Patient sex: F
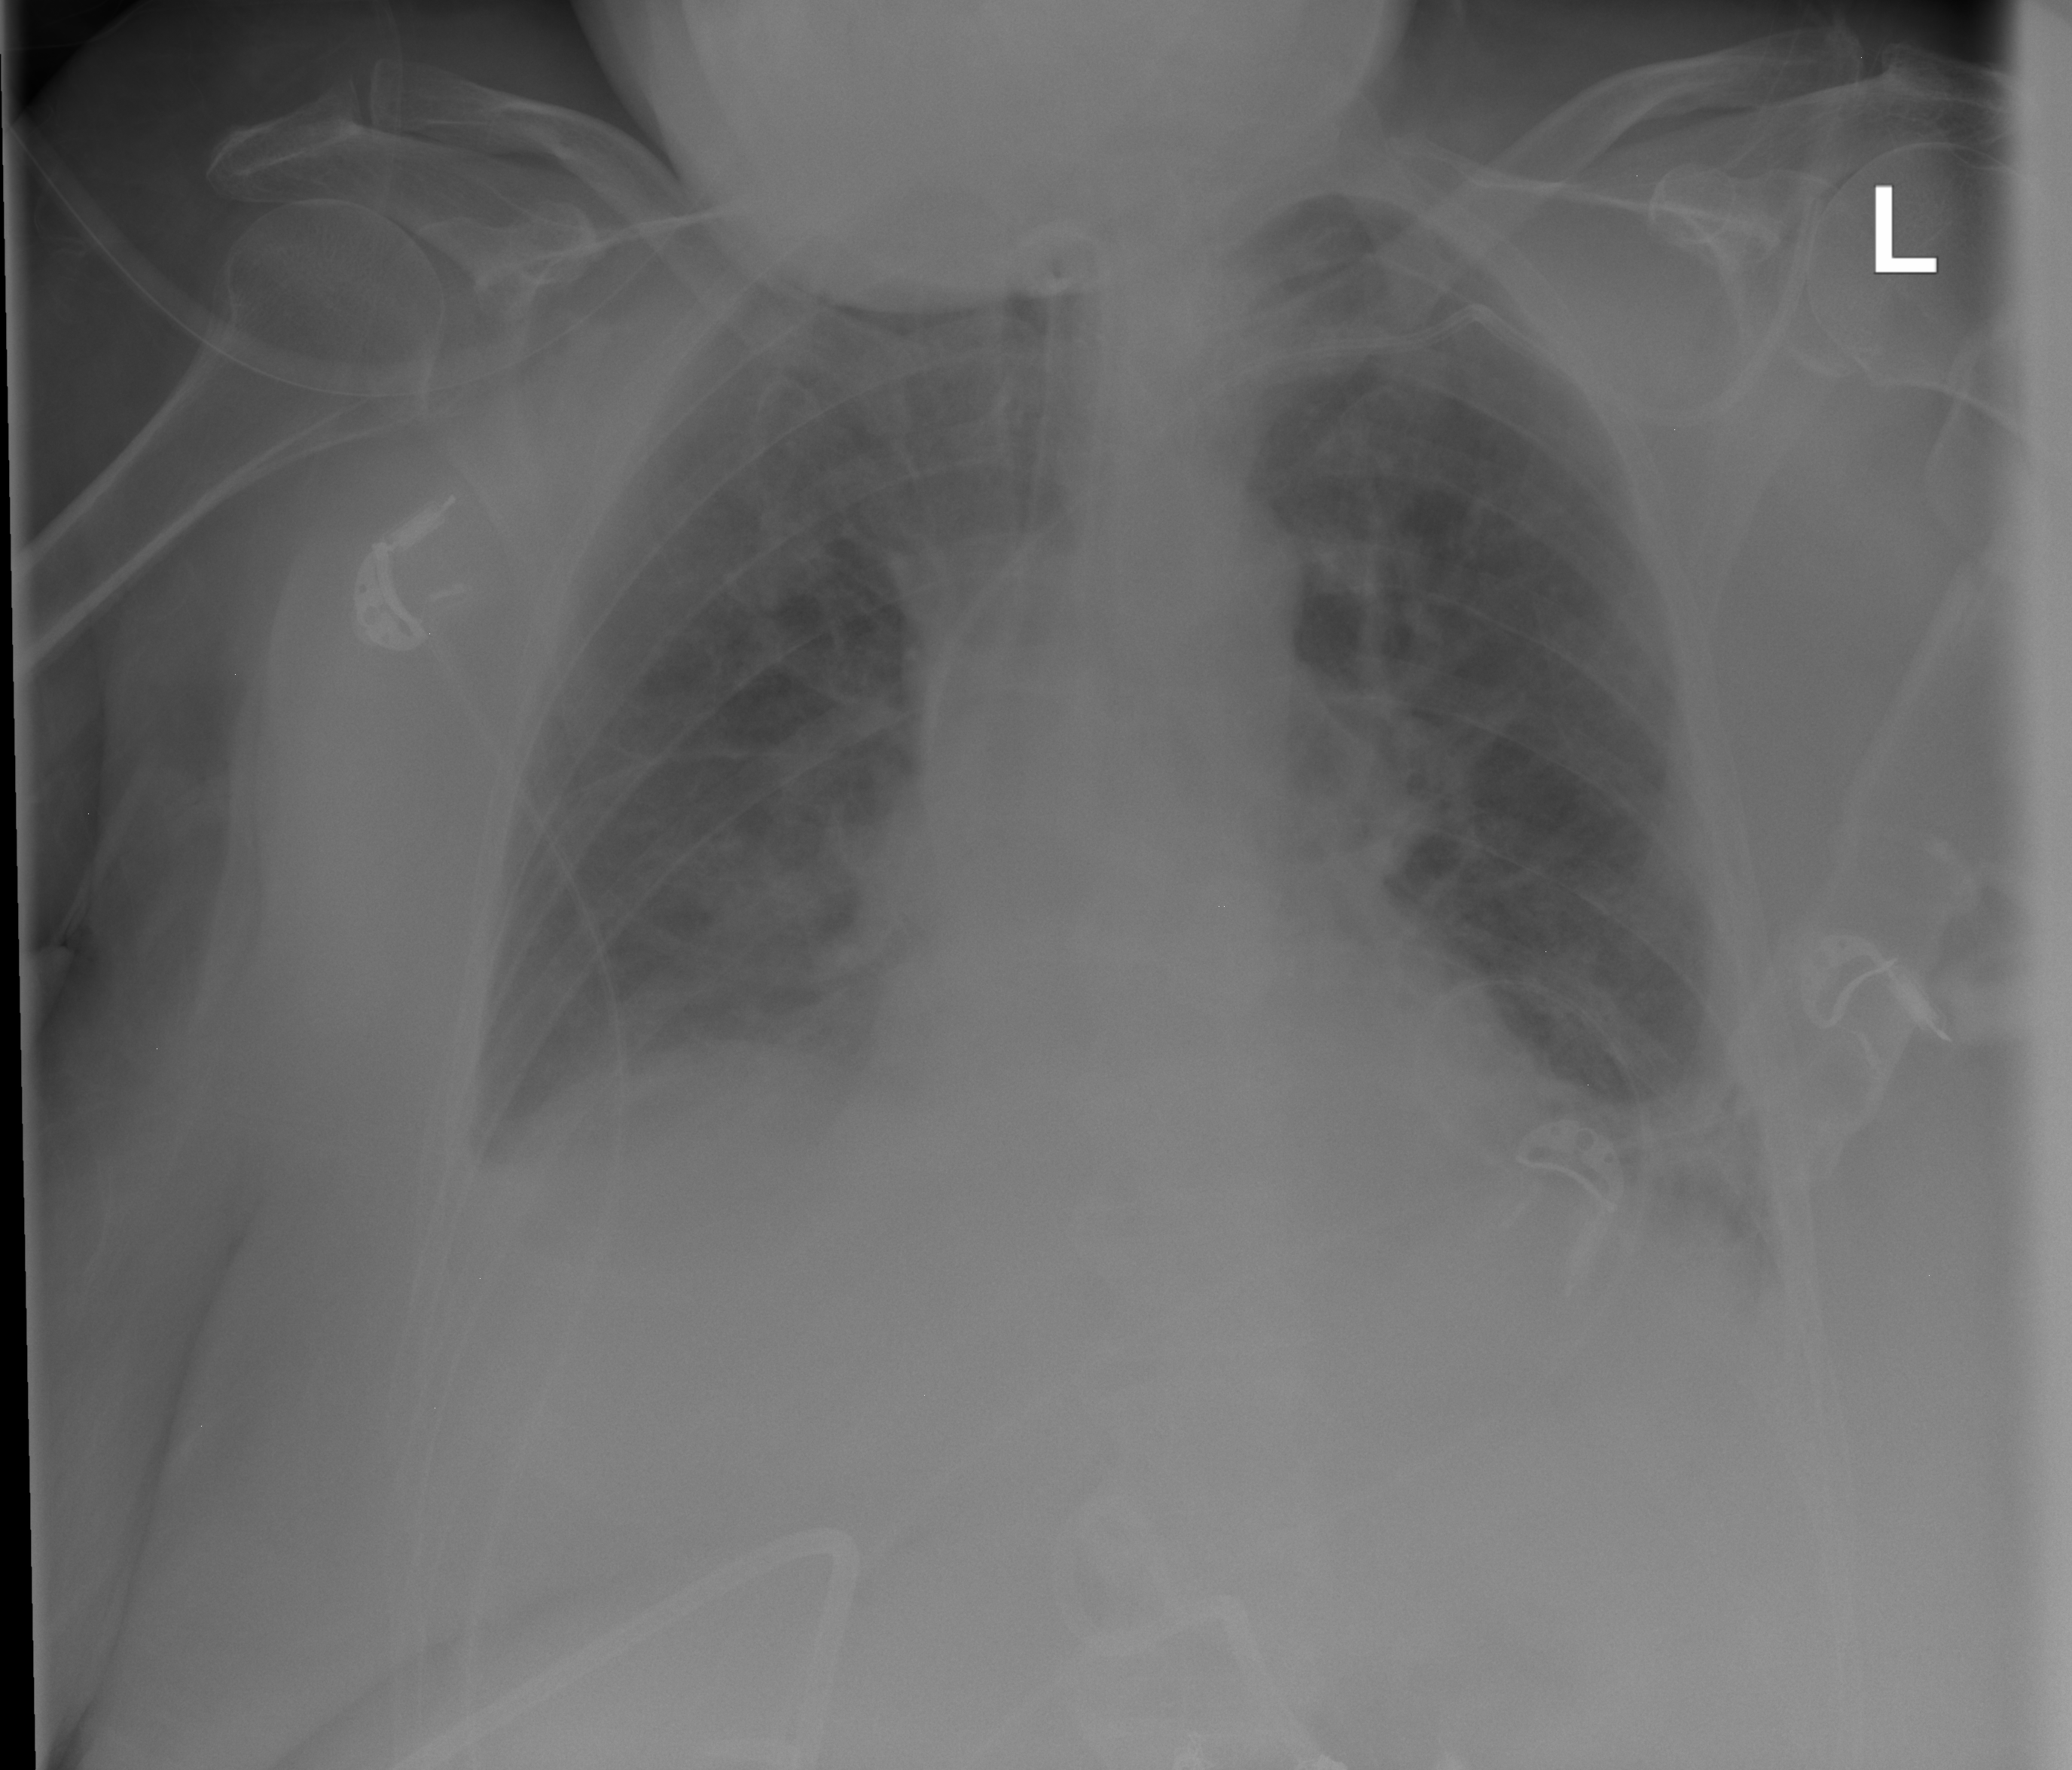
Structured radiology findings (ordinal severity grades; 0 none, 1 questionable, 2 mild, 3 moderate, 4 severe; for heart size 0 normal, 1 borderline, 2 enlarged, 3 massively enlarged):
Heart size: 0
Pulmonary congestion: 0
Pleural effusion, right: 2
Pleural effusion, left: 2
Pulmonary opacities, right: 2
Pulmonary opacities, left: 2
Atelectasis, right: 2
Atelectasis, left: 2